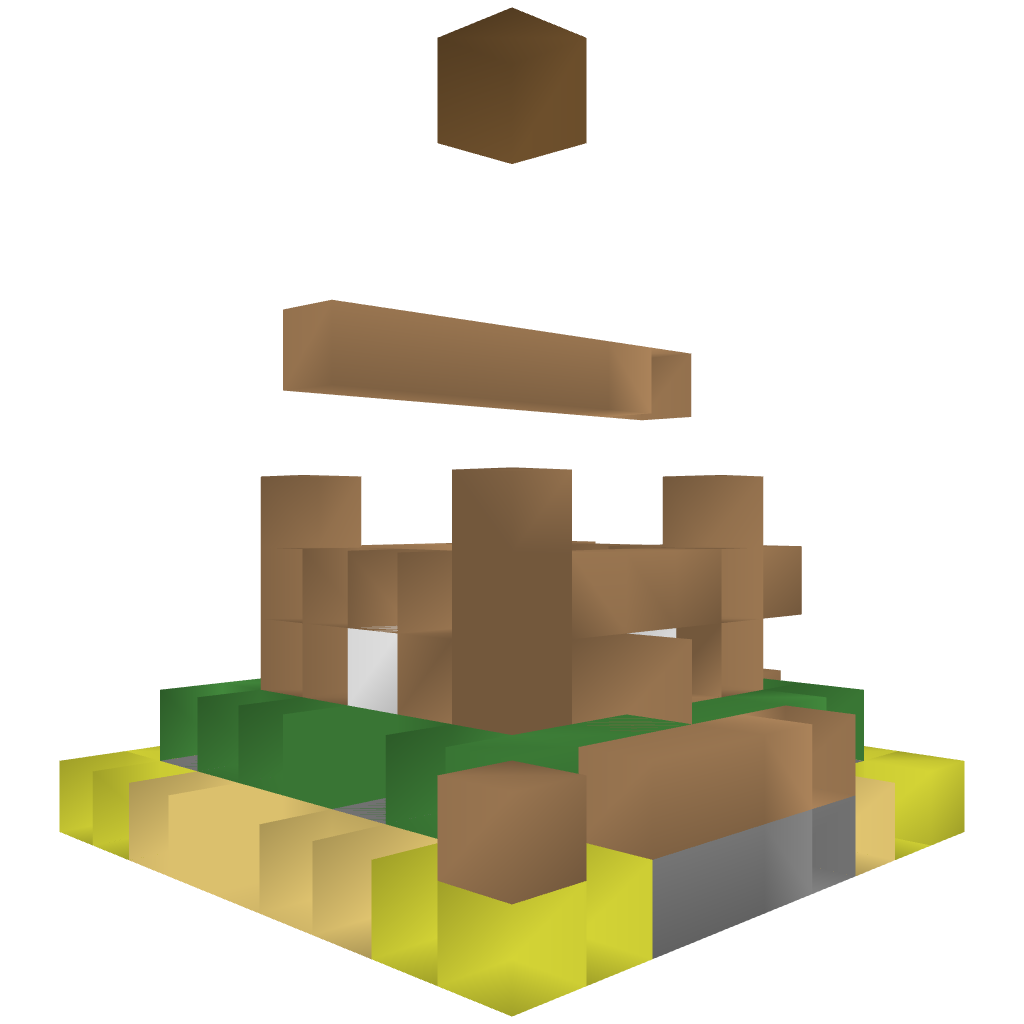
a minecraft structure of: Grief Prevention tutorial House bad low quality